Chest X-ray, AP view. Patient: 50 years old, sex M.
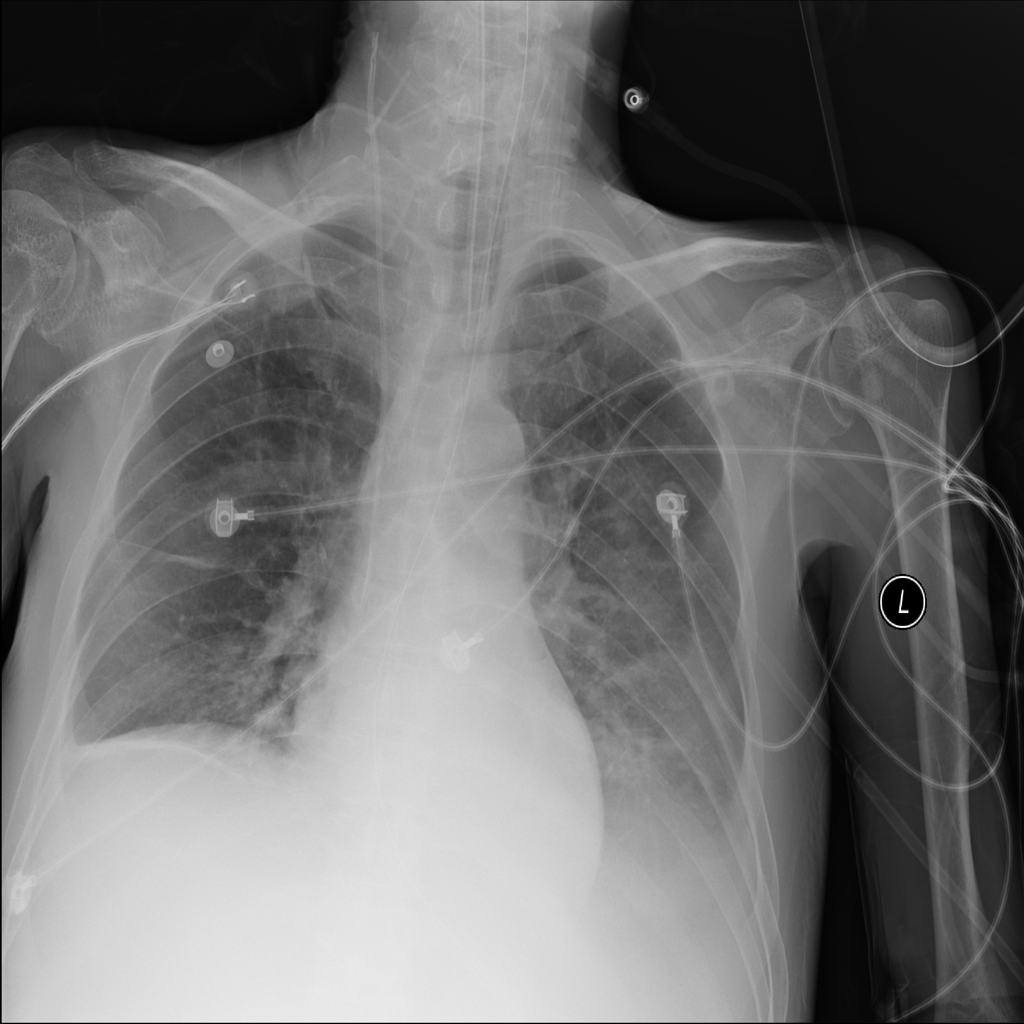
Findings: No Finding